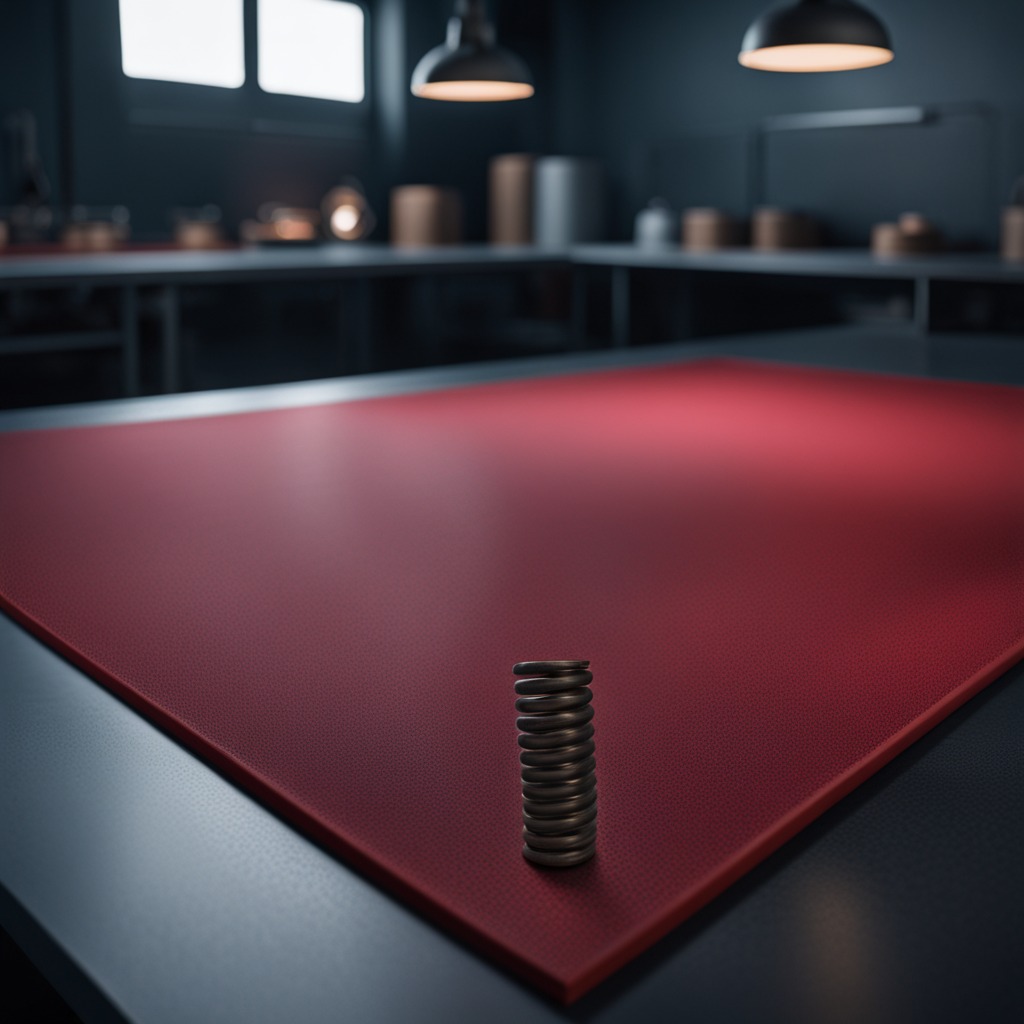
A coiled metal spring lying on a clean granite tabletop covered with a red rubber mat inside a workshop at night dim ambient light soft shadows worn but beneath the mat